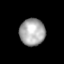
Tissue: lung
Cell type: Epithelial cells
Senescence score: 0.2437
Nuclear area (px): 674
Mean DAPI intensity: 168.276